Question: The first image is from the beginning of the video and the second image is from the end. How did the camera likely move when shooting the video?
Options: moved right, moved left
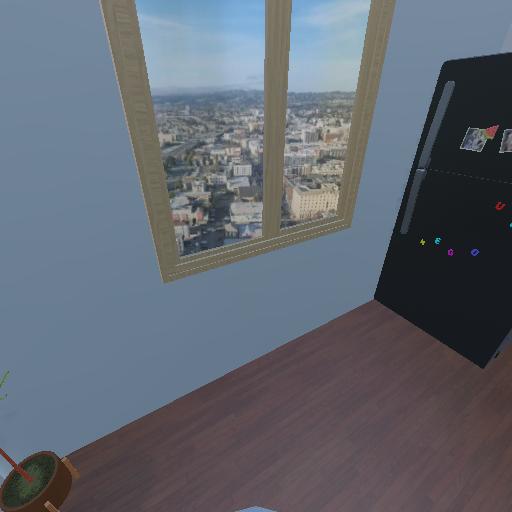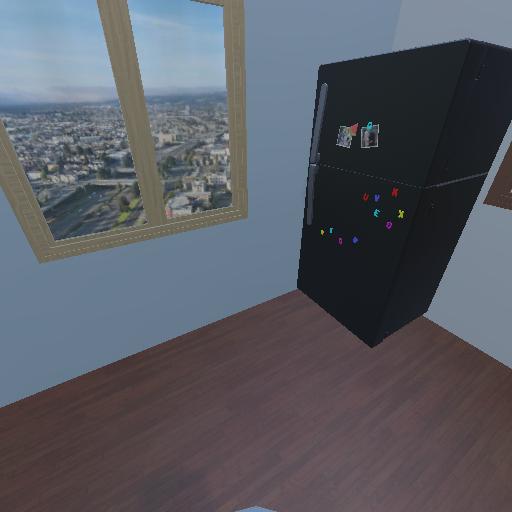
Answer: moved right